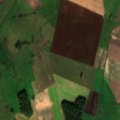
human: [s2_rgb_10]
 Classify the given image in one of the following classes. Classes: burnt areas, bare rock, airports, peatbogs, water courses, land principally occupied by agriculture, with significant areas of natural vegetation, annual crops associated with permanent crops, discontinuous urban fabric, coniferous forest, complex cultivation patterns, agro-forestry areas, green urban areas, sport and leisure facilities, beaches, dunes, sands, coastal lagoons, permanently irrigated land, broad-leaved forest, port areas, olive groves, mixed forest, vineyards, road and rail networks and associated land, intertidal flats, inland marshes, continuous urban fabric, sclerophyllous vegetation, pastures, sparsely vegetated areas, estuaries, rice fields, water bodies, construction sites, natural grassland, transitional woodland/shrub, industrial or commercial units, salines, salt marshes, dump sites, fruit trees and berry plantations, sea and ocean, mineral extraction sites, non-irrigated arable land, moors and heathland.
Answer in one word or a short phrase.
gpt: non-irrigated arable land, pastures